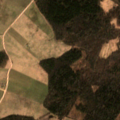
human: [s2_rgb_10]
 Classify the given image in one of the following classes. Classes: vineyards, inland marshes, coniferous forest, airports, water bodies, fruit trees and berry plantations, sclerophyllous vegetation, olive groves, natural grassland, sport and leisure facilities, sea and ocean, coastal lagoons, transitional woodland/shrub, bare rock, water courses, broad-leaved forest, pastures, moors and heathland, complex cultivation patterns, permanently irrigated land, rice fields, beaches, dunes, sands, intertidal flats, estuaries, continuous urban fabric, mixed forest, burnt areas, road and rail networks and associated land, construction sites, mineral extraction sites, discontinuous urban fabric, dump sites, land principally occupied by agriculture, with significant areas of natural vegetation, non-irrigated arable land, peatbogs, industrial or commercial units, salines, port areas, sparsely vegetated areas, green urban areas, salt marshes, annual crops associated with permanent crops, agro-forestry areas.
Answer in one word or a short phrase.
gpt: non-irrigated arable land, pastures, complex cultivation patterns, land principally occupied by agriculture, with significant areas of natural vegetation, mixed forest